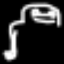
Label: frog